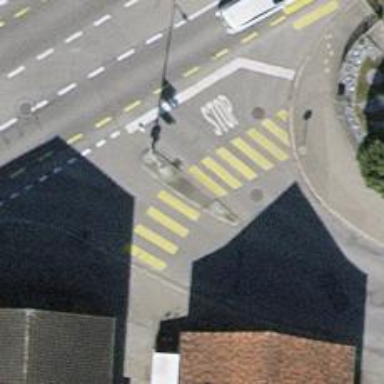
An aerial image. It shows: Marked crossing with pedestrian island.